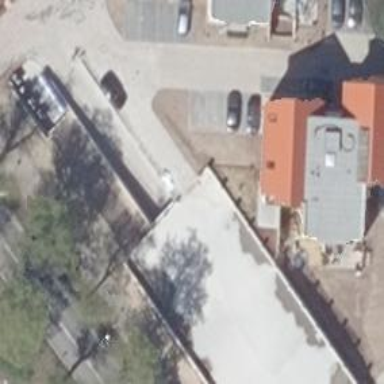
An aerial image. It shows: Parking entrance.